Field crop: maize
Growth stage: 2
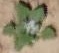
Species: chenopodium